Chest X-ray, PA view. Patient: 50 years old, sex M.
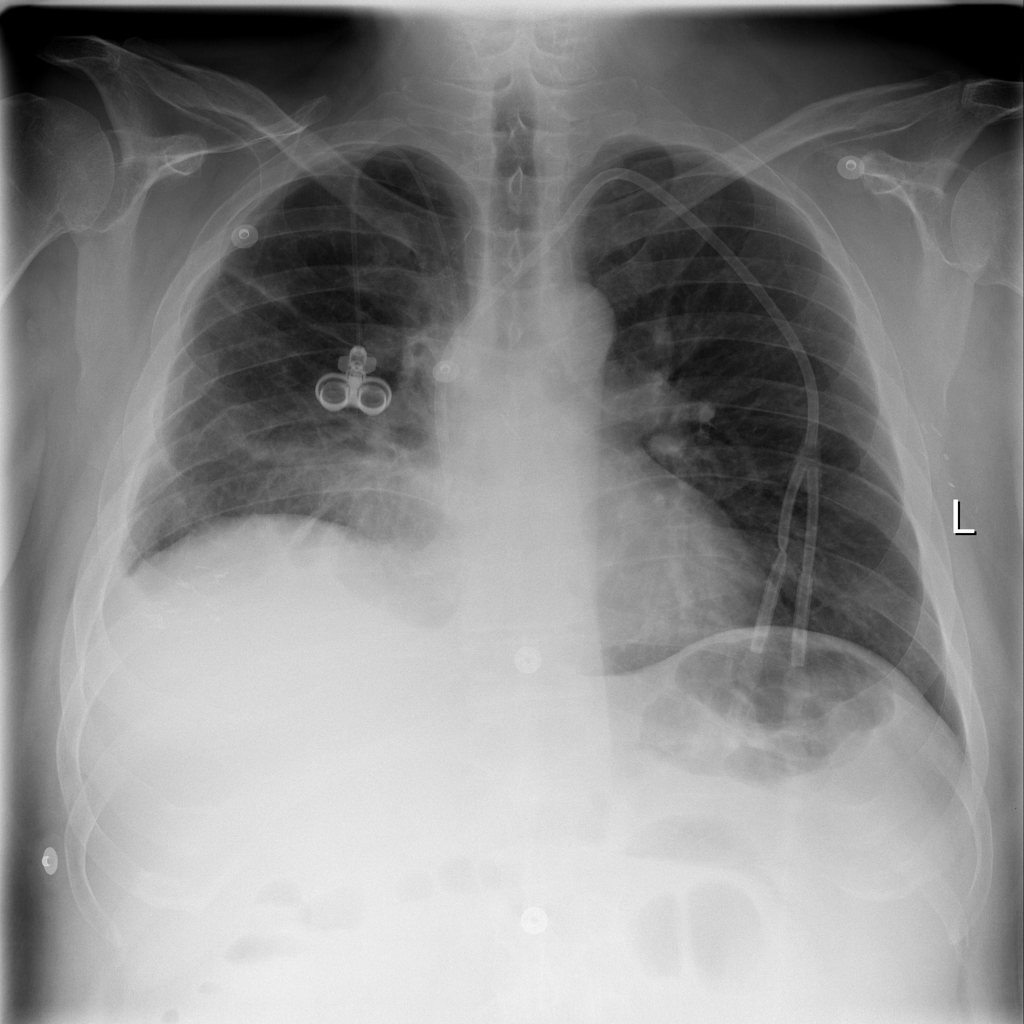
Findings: Atelectasis, Infiltration